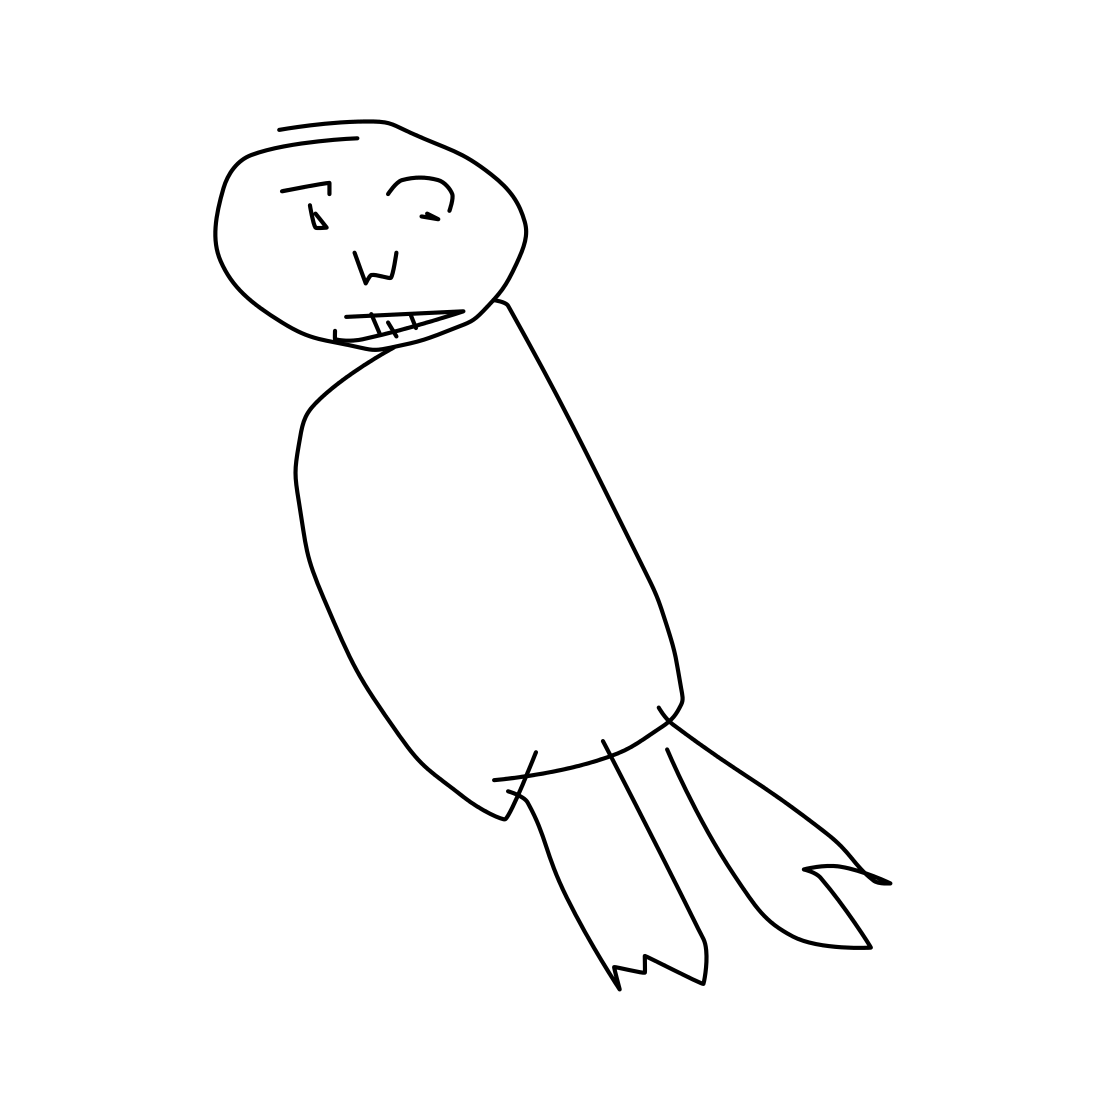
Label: person walking